Field crop: tomato
Growth stage: 2
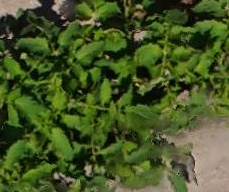
Species: tomato